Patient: sex M, age 51
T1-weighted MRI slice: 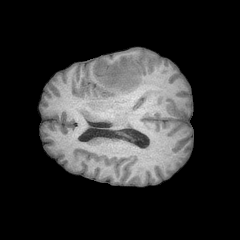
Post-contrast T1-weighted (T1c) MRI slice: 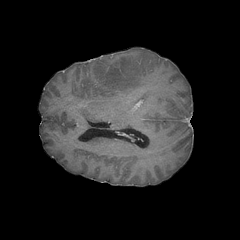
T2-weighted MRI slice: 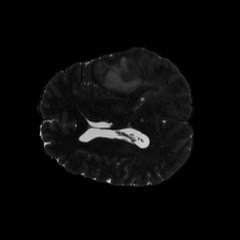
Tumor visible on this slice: yes
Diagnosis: Astrocytoma, IDH-mutant
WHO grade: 4